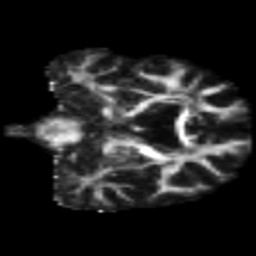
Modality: FA
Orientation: coronal
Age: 46
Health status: ill
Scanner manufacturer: philips
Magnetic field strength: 3 T
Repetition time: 9 s
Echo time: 0.127 s